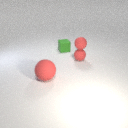
large red rubber sphere in front of small green rubber cube